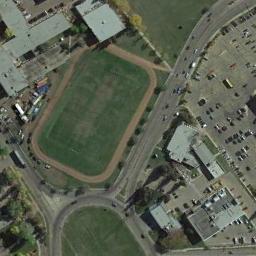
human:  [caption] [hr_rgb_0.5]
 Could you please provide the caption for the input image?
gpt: There are many buildings next to the ground track field .

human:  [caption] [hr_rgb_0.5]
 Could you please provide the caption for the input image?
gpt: There is a shabby track and field .

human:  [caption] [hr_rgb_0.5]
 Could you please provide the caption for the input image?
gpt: Two ground track fields are between some buildings and a parking lot .

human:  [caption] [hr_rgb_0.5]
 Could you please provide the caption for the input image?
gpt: The track and field is built on the lawn, Next to the building and the parking lot .

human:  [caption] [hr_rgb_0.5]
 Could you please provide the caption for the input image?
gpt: There are some gray buildings beside the ground track field with a yellow track .